Question: I'm new to R programming and graphics. I'm trying to draw a graph but the (0,0) point is not at the right place. Can someone please tell me how to fix it? Thanks.

Here's my code:
'''
layout(matrix(c(0,0,0,0,0,
0,1,3,2,0,
0,0,0,0,0), nc = 5, byrow = TRUE),
widths = c(lcm(2), 1, lcm(2), 1, lcm(2)),
heights = c(lcm(2), 1, lcm(2)))
layout.show(3)
box("outer", lty = "dotted")
plot.new()
plot.window(xlim=c(-200,0),ylim=c(0,21))
box()
axis(1)
axis(4)
rect(-113,0,0,1,col='cyan')
'''
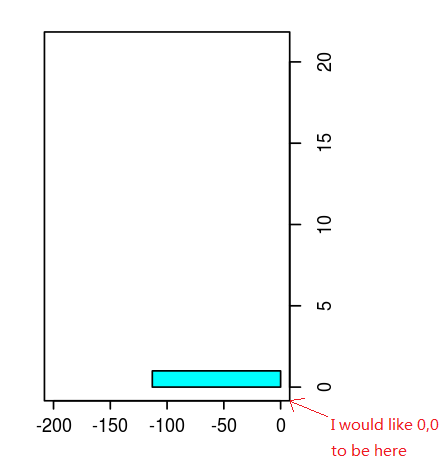
Answer: you can go to see ''xaxs'' in '?par'